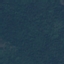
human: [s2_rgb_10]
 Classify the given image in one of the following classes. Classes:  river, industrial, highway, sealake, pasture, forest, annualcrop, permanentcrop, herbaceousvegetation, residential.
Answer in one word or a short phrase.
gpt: Forest